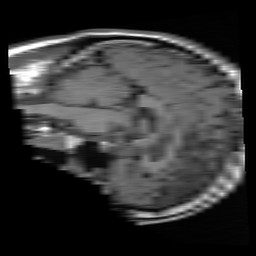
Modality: T1w
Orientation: sagittal
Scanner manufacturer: ge
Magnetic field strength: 1.5 T
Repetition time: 0.508 s
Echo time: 0.008712 s